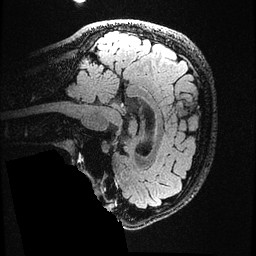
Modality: FLAIR
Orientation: sagittal
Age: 22
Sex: male
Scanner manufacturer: ge
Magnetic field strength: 3 T
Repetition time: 4.802 s
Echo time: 0.1169 s